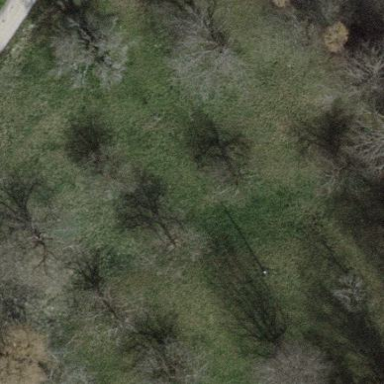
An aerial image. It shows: Orchard.